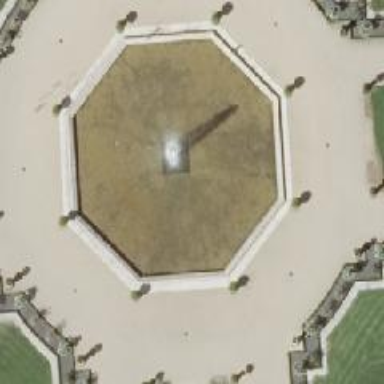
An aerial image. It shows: Beautiful fountain.